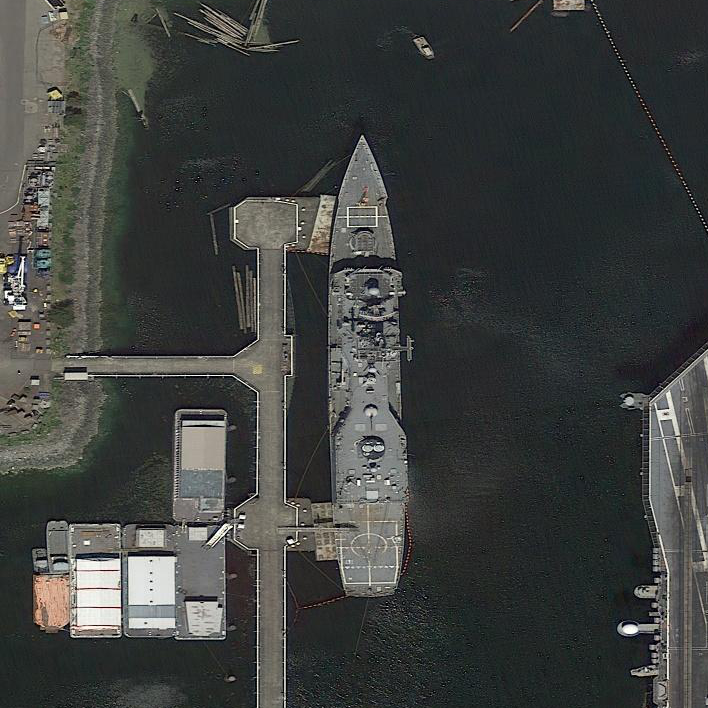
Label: cruiser